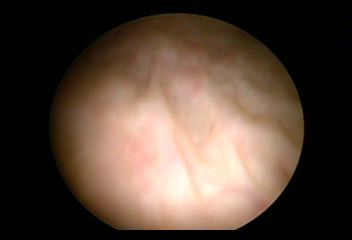
Modality: WLC
Class: Normal mucosa
Bladder cancer association: No